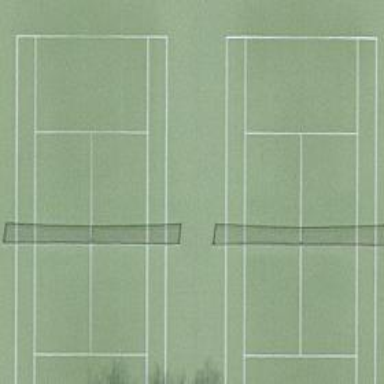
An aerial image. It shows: Tennis court in leisure pitch.